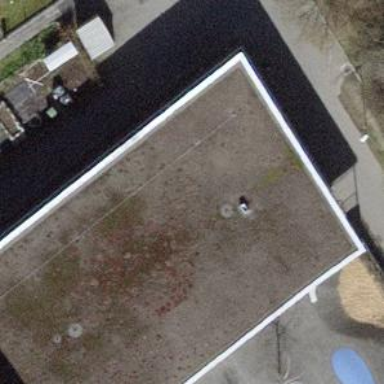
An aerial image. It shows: School building.